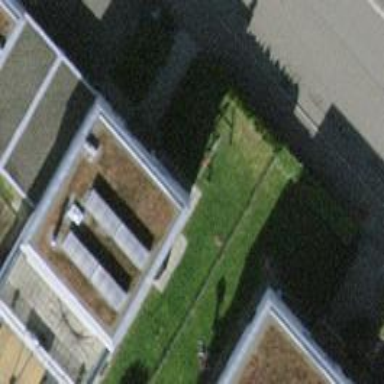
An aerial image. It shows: Terrace building.